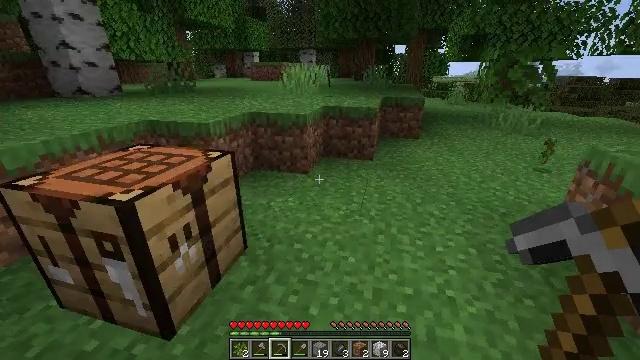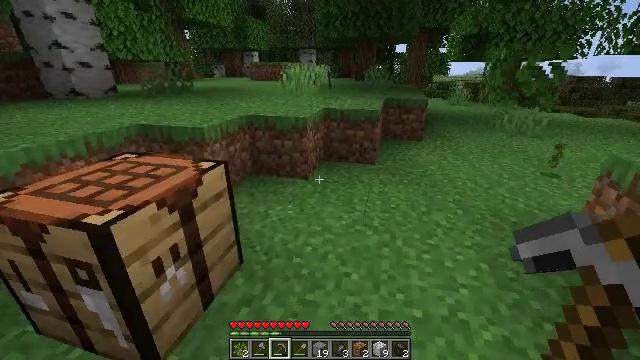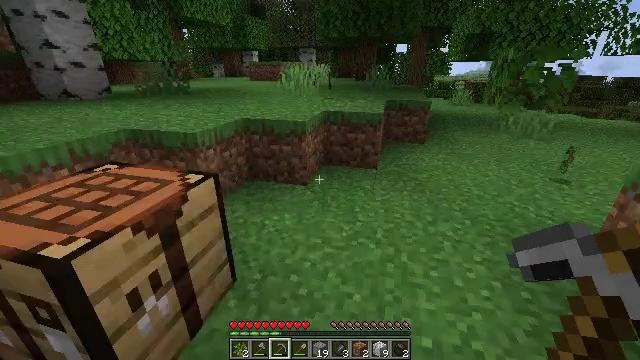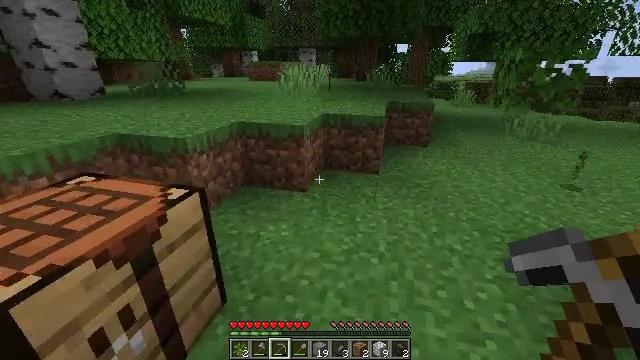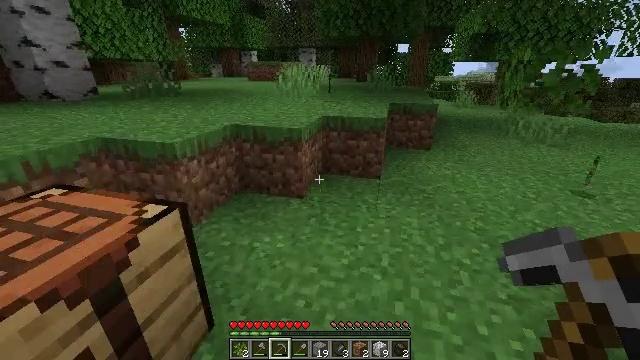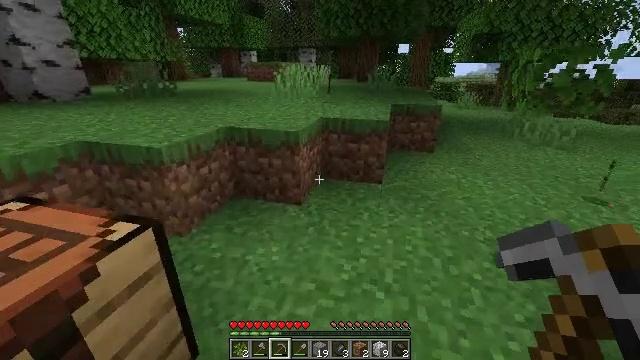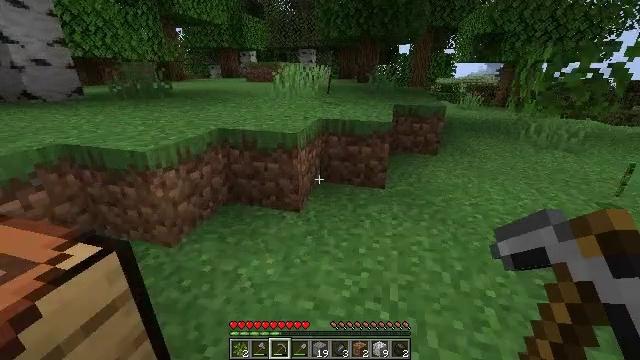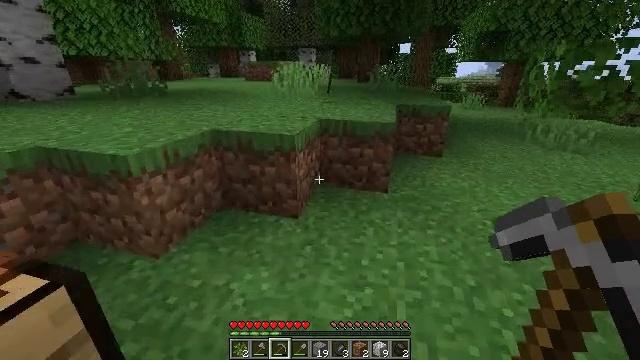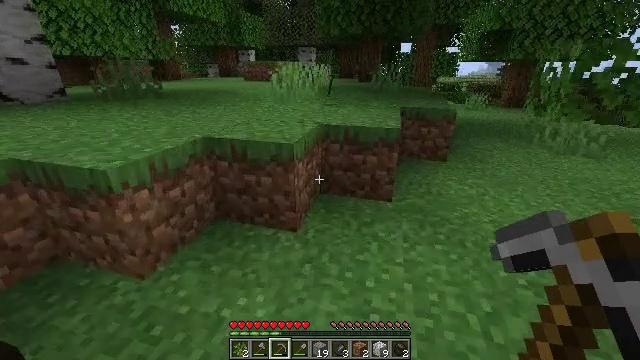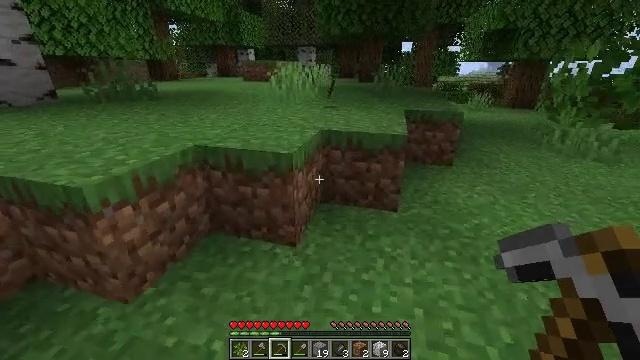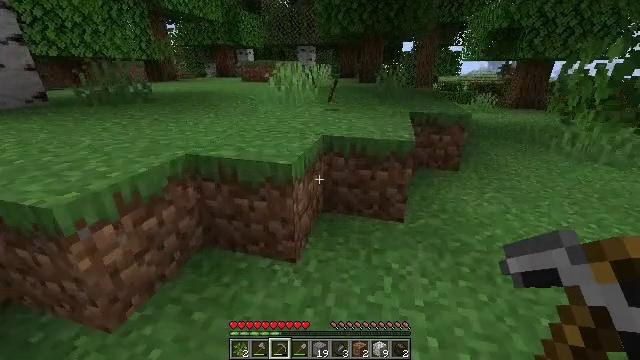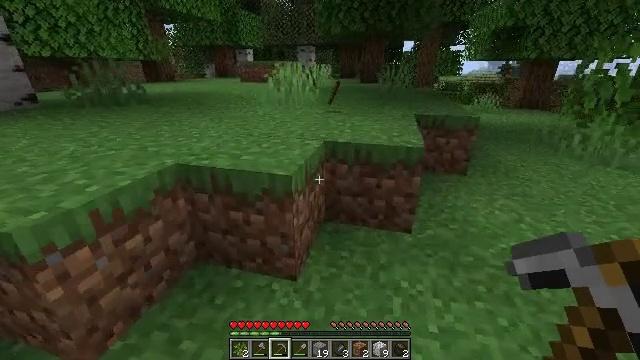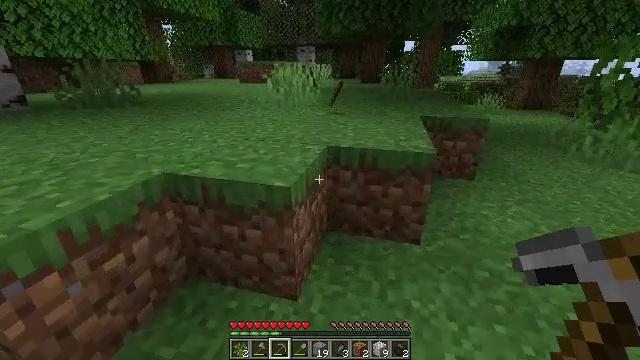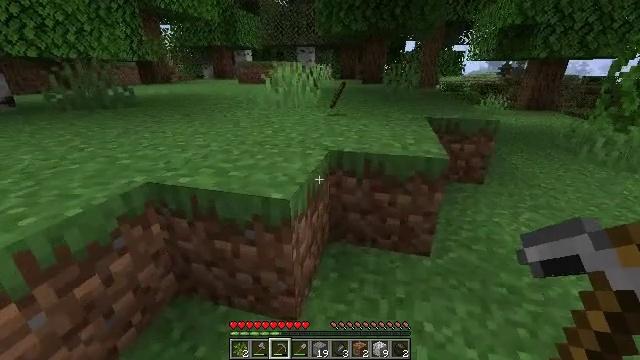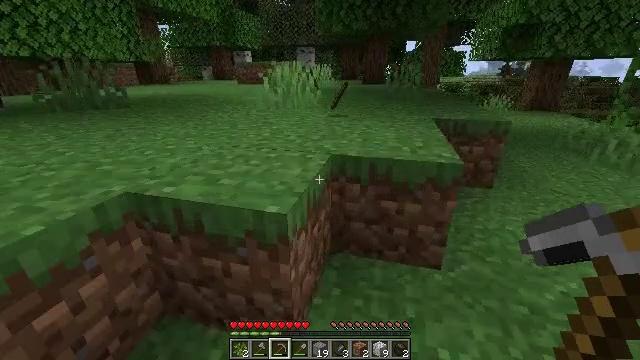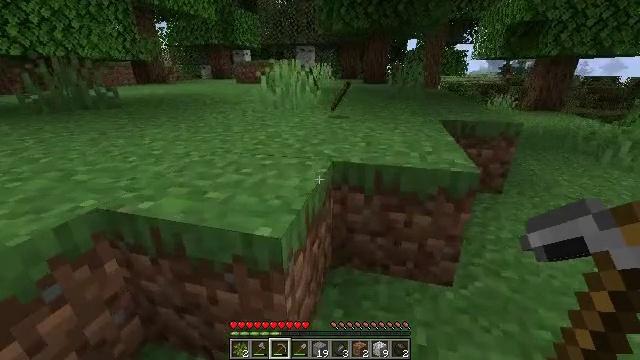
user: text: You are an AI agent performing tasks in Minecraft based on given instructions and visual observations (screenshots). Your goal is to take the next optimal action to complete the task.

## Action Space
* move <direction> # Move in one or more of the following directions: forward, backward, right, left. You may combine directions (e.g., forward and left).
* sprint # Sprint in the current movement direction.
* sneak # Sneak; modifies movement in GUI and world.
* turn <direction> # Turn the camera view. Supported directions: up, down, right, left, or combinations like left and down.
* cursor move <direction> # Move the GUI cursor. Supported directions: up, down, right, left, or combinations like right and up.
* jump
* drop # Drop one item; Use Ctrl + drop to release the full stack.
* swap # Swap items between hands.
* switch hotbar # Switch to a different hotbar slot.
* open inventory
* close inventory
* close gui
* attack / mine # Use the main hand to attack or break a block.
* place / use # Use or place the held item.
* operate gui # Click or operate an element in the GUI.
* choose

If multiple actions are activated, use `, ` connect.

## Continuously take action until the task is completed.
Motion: motion action
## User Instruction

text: Open the furnace for crafting charcoal.
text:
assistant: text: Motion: move forward
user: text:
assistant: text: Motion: move forward
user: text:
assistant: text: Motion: move forward
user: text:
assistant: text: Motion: move forward
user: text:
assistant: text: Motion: move forward
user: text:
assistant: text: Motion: move forward
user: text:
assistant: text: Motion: move forward
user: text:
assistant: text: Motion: move forward
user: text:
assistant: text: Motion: move forward
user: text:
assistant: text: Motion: move forward
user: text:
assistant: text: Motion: move forward
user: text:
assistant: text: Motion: move forward
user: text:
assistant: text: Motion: move forward
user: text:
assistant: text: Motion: move forward
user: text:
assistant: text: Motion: move forward, jump
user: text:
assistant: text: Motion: move forward, jump
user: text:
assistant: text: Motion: move forward, jump
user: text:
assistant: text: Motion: move forward, jump
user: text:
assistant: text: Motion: move forward
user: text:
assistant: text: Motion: move forward
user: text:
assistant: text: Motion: move forward
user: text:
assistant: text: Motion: move forward
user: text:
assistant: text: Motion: move forward
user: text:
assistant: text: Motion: move forward
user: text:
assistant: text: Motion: move forward
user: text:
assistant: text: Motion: move forward
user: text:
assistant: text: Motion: move forward
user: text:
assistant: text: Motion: move forward
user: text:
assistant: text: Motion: move forward
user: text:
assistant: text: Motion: move forward